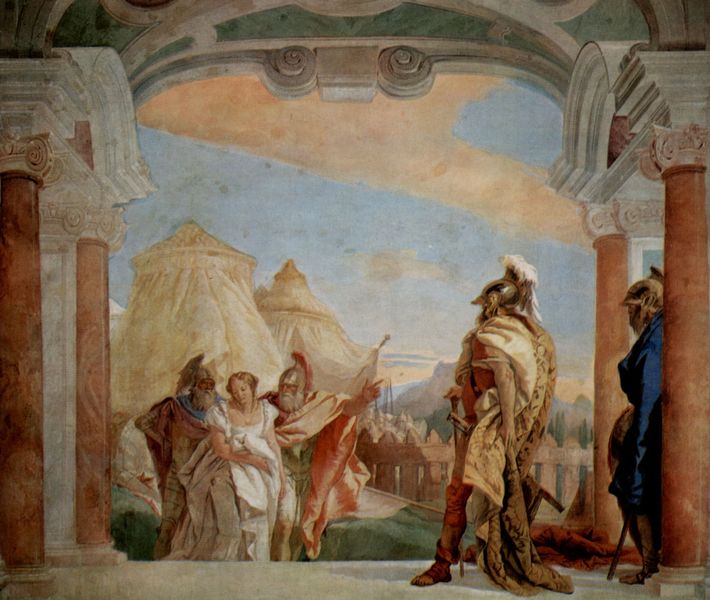
Titel: Eyribates und Talthybios führen Agamemnon Briseis, die Konkubine des Achilles, zu
Künstler: Giovanni Battista Tiepolo
Standort: Vicenza
Institution: Villa Valmarana
Schlagwörter: berg, blau, dunkel, feder, gemälde, hand, himmel, kampf, mann, umhang, weiß, wolken, bäume, frauen, grün, landschaft, menschen, ocker, stadt, braun, bunt, frau, hell, kleid, marmor, männer, raum, stützen, szene, säule, säulen, dame, gebäude, gras, haus, rot, wiese, wolke, zaun, beige, alt, bart, bärte, gericht, architektur, architekturrahmen, falten, federn, geschichte, historie, mensch, rahmen, vollbart, hände, natur, sonne, boden, gewand, gold, mantel, stehend, decke, gewänder, personen, bühne, person, rosa, stock, federbusch, fell, relief, schürze, sommer, bogen, halsband, schuhe, gebirge, kette, mauer, farbe, treppen, soldaten, wandmalerei, sandalen, zeigen, tor, halle, schild, offen, antike, jungfrau, raub, schwert, waffen, soldat, degen, helm, weißes gewand, mythologie, rüstung, kapitelle, rom, portal, römer, gestus, helme, voluten, ionisch, hilfe, schmerz, gefangene, krieger, entführung, umhänge, feldherr, zeltlager, tempel, aquädukt, fresko, dorisch, blaz, führen, rettung, leopard, römisch, zelt, zelte, säugling, säulenhalle, lager, architekt, bogengang, feldlager, gemasert, helbusch, rundzelte, fürße, hintregrund, leopardfell, oberkommandierender, ausweisung, römer?, biblische darstellung, antikenanlehnung, füßlinge